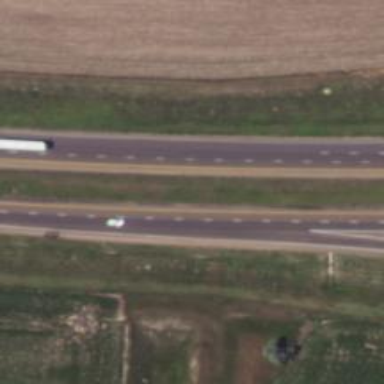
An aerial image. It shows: Dash road marking.